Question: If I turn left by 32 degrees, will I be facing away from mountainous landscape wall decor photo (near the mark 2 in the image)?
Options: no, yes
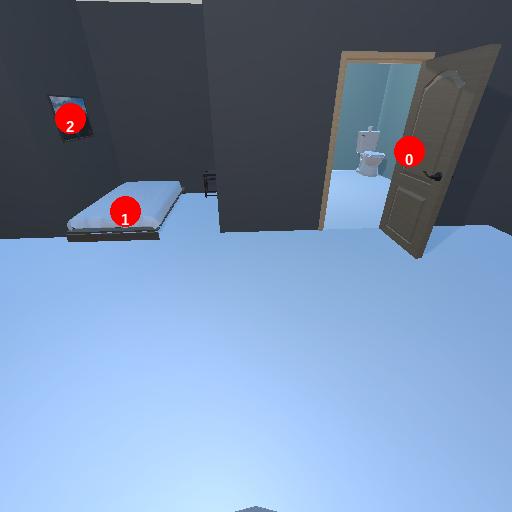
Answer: no